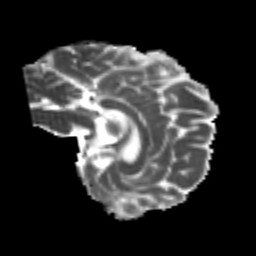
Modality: MD
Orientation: sagittal
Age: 26
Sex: female
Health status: healthy
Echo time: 0.074 s